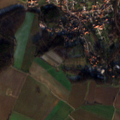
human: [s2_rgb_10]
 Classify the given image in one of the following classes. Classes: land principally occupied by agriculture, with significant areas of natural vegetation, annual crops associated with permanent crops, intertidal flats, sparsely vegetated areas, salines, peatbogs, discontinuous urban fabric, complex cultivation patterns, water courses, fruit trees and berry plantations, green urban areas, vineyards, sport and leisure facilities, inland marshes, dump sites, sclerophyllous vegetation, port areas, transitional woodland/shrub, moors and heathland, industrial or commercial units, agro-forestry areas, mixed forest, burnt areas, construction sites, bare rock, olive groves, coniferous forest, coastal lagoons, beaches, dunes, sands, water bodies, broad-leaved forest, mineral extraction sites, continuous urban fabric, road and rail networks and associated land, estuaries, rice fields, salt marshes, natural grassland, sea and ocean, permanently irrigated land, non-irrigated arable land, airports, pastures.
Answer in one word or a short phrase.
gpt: discontinuous urban fabric, non-irrigated arable land, land principally occupied by agriculture, with significant areas of natural vegetation, broad-leaved forest